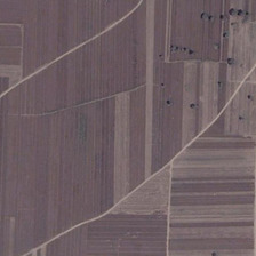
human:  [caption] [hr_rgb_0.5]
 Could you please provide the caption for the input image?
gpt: here is a brown farmland with two road crossing diagonally .

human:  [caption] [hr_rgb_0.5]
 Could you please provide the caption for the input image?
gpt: Brown and red striped farmland is separated by bark.

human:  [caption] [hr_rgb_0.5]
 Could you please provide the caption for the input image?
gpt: The brown and red strip of farmland is fenced off.

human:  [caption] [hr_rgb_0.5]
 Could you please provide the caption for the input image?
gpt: stretching roads cut this farmland into different parts .

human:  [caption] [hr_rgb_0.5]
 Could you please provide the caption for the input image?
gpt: Brown and red strips of farmland are fenced off.